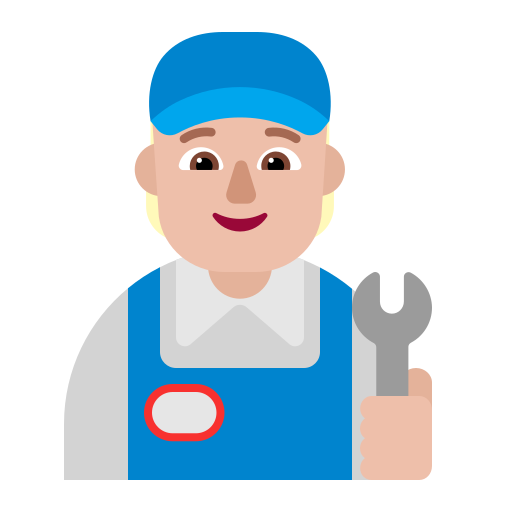
mechanic flat  light